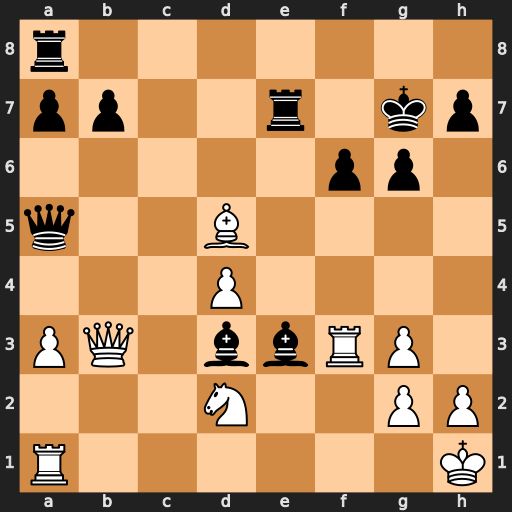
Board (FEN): r7/pp2r1kp/5pp1/q2B4/3P4/PQ1bbRP1/3N2PP/R6K
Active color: w
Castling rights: -
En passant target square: -
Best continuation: Rxe3 Rxe3 Qxb7+ Kh6 Qxa8